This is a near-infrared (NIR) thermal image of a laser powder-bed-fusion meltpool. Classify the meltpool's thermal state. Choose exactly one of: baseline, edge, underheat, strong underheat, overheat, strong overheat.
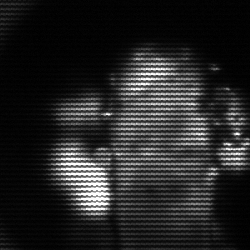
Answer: strong underheat